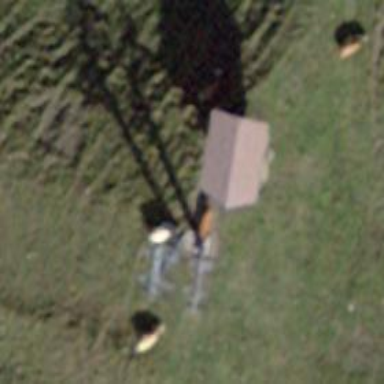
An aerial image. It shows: Pylon used for aerialway.